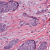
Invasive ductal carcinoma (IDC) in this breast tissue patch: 1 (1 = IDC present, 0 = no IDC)